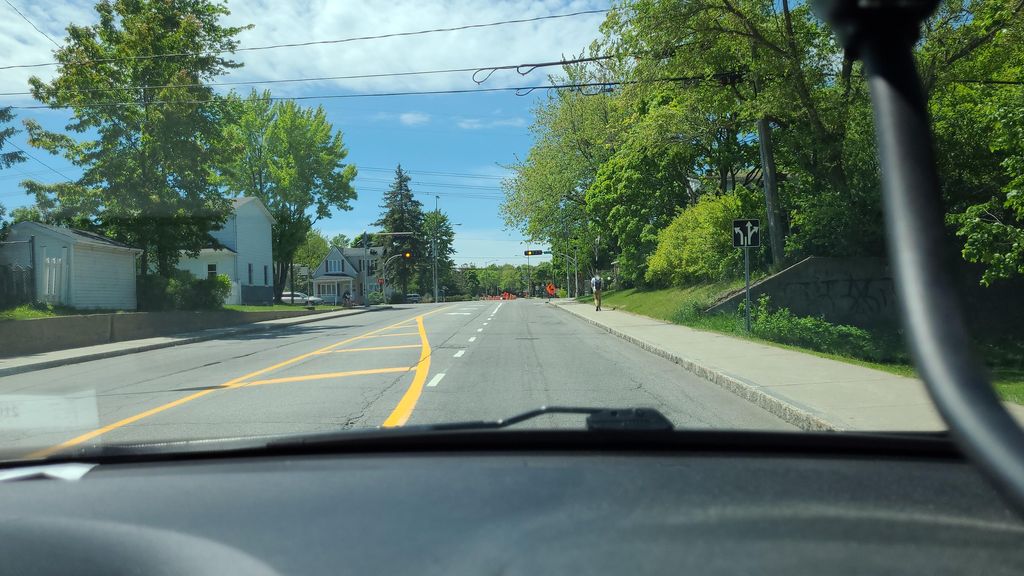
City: quebec_city